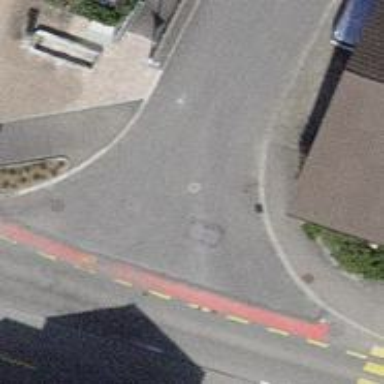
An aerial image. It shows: Uncontrolled zebra crossing on the road.